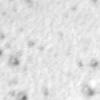
Label: no_change